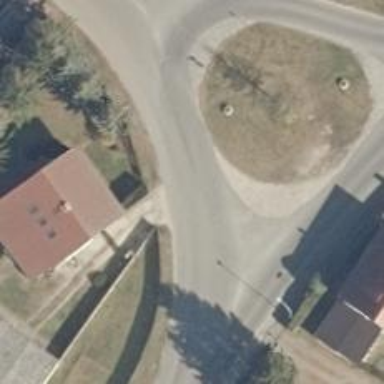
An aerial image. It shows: Residential road with asphalt surface.